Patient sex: M
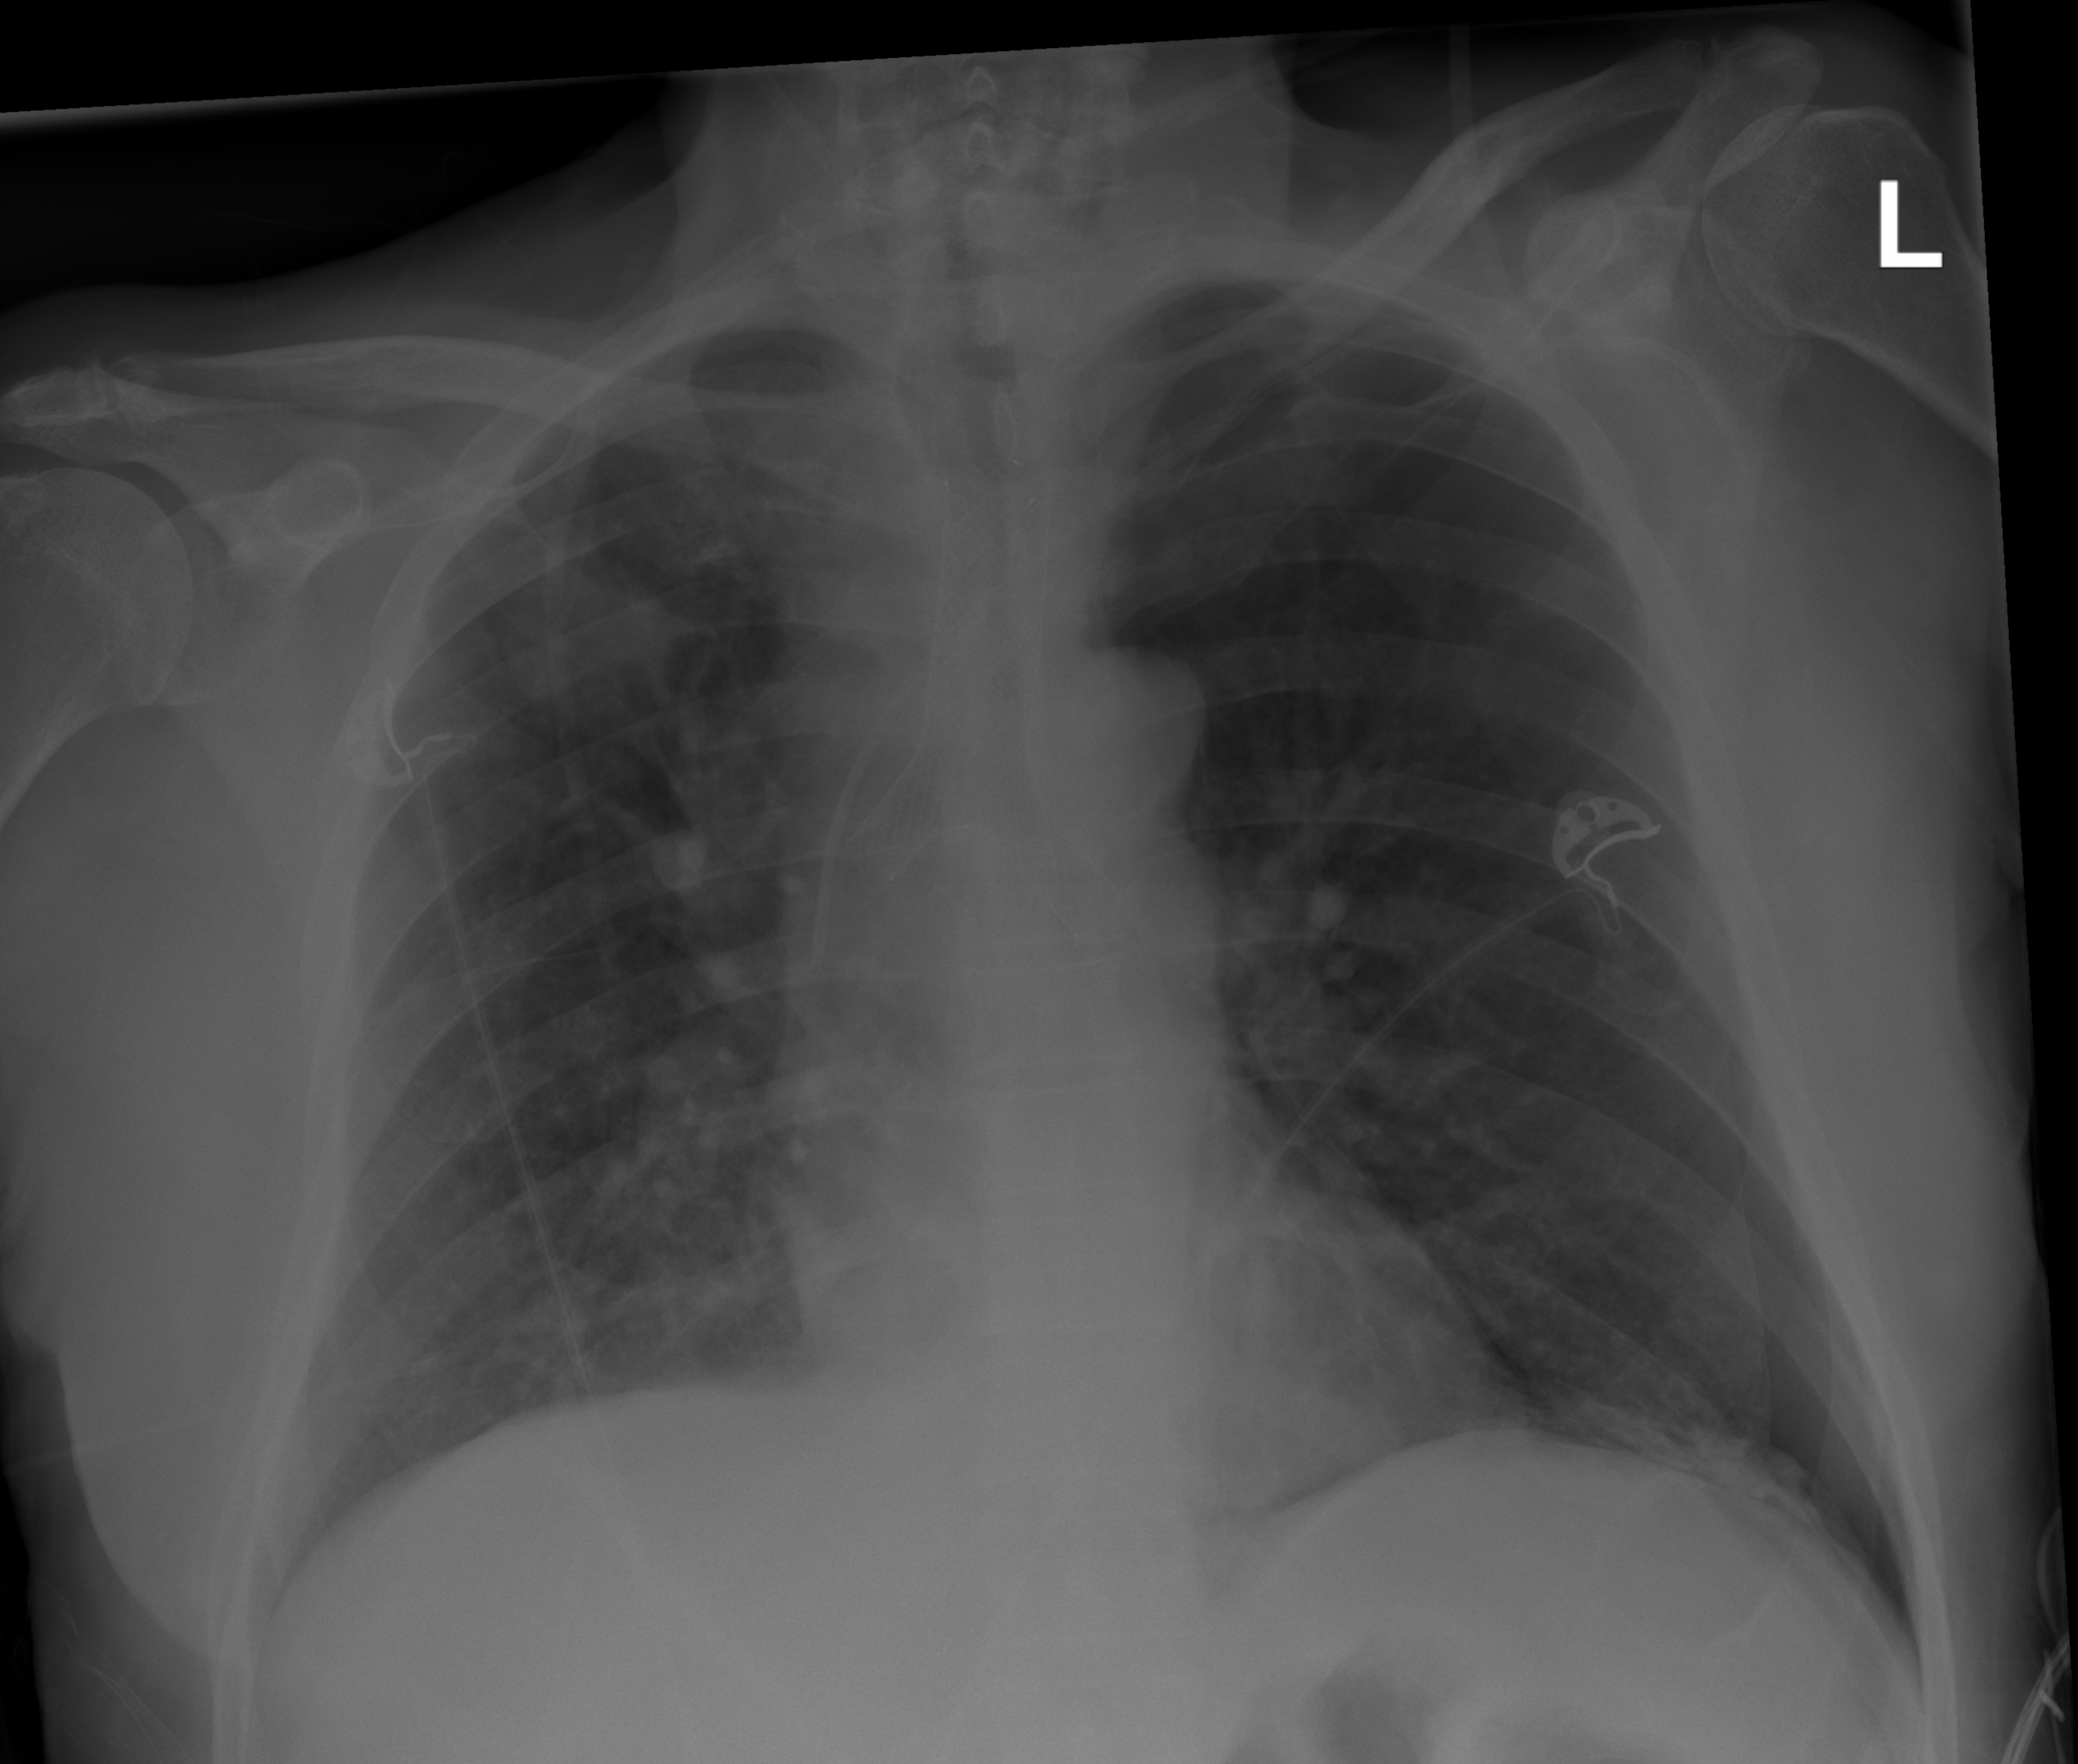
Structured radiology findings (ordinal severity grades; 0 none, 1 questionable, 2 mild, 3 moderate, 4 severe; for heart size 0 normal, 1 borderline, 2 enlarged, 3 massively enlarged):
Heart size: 0
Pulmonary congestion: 0
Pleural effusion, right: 2
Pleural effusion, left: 0
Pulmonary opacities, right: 2
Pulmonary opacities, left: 0
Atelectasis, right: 2
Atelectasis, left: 2